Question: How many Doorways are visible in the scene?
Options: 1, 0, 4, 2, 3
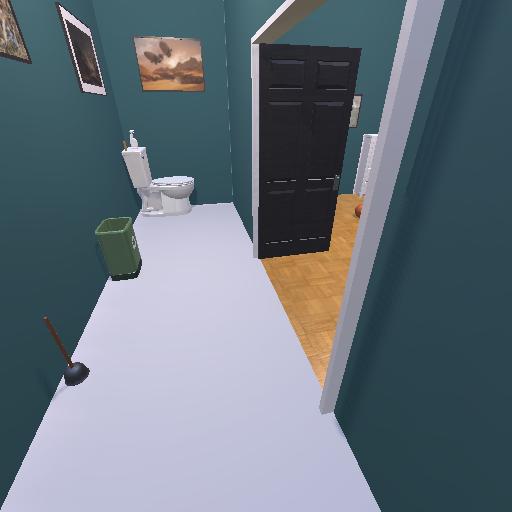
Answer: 1